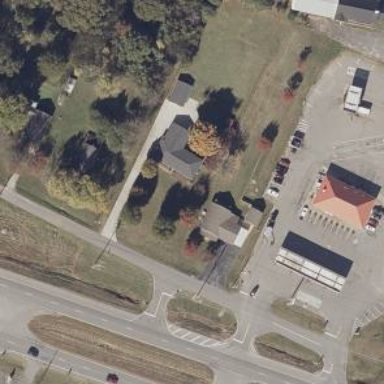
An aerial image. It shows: Fuel station located within retail area.